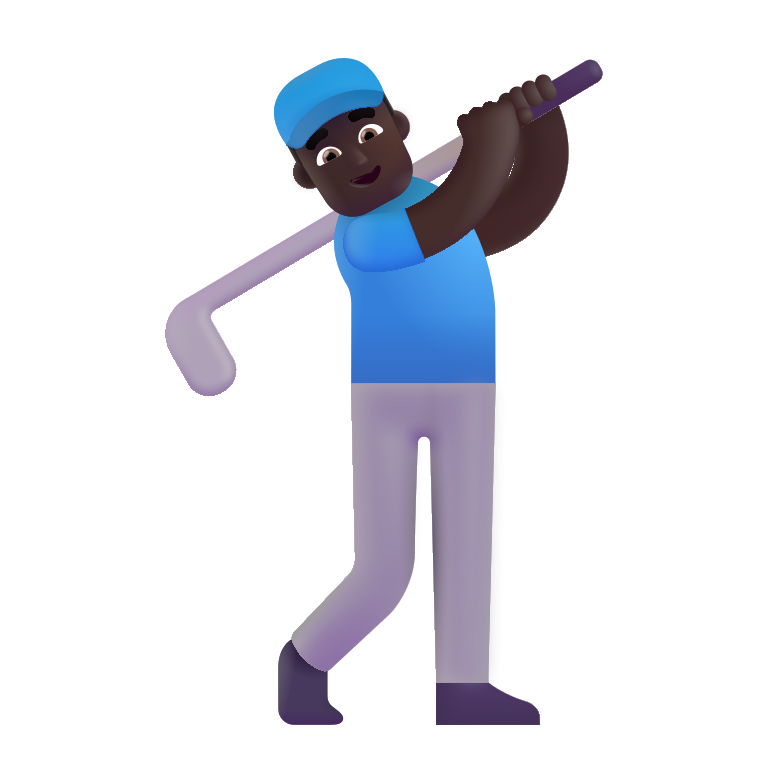
man golfing color dark